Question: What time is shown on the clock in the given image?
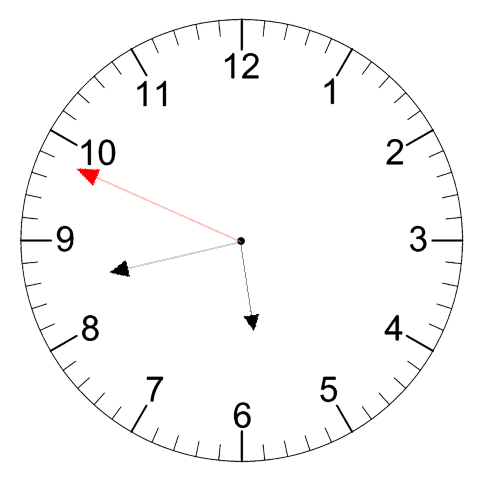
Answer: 05:42:49